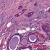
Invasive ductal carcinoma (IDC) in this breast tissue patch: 1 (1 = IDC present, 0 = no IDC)